Interaction volume radius: 5 \u00c5
Interaction volume height: 25 \u00c5
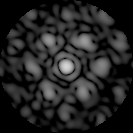
Disorder parameter: 0.5188